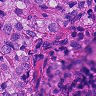
Metastatic tissue present: yes